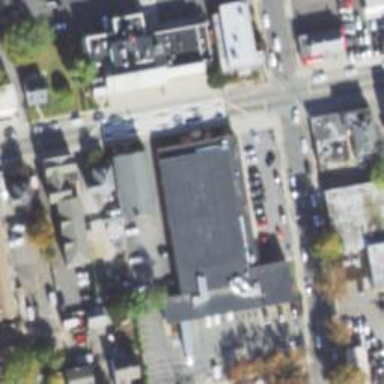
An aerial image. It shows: Post office.